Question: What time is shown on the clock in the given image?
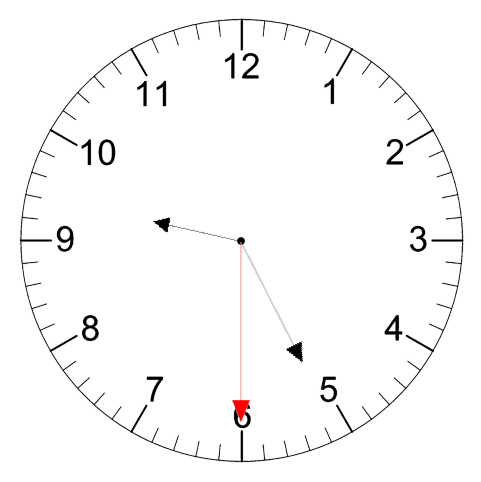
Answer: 09:25:30